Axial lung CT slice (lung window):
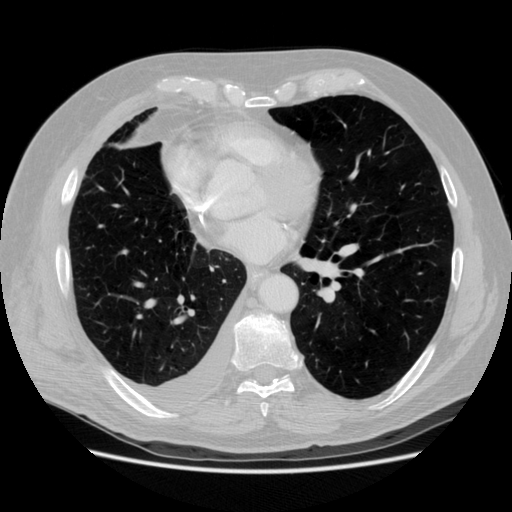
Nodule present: no